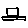
Label: triangle